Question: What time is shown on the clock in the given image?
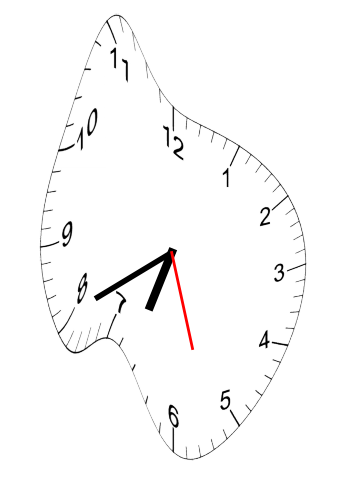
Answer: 06:40:27